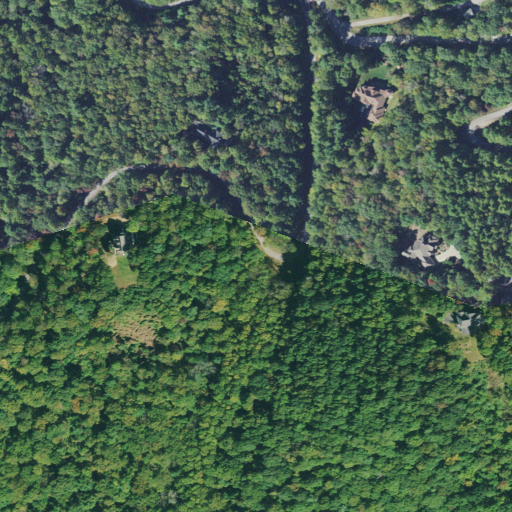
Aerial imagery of gap in North Carolina named Panther Gap containing deciduous forest, open development, mixed forest, low intensity development, and pasture